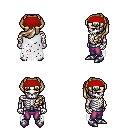
a pixel art fantasy rpg character, male body template, skeleton, white tattered cape, magenta pants, white blonde princess hairstyle, red bandana, metal boots, four views (front, back, left, right), 2x2 character sprite sheet, small pixel art, hard edges, no anti-aliasing